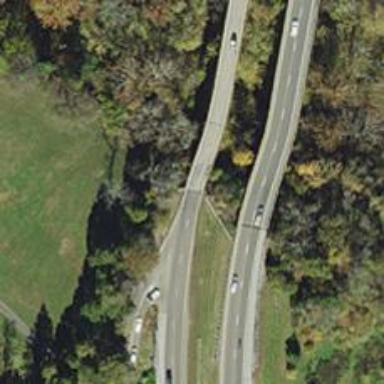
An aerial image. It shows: Primary highway on viaduct.